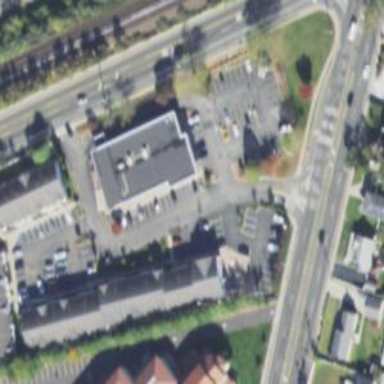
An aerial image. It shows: Pharmacy providing healthcare services.